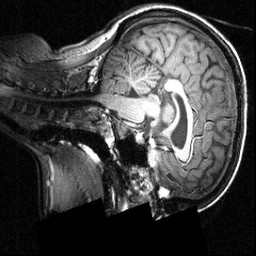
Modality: T1w
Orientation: sagittal
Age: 22
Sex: female
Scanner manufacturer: siemens
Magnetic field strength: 3.951 T
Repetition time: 1.5 s
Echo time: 0.00335 s